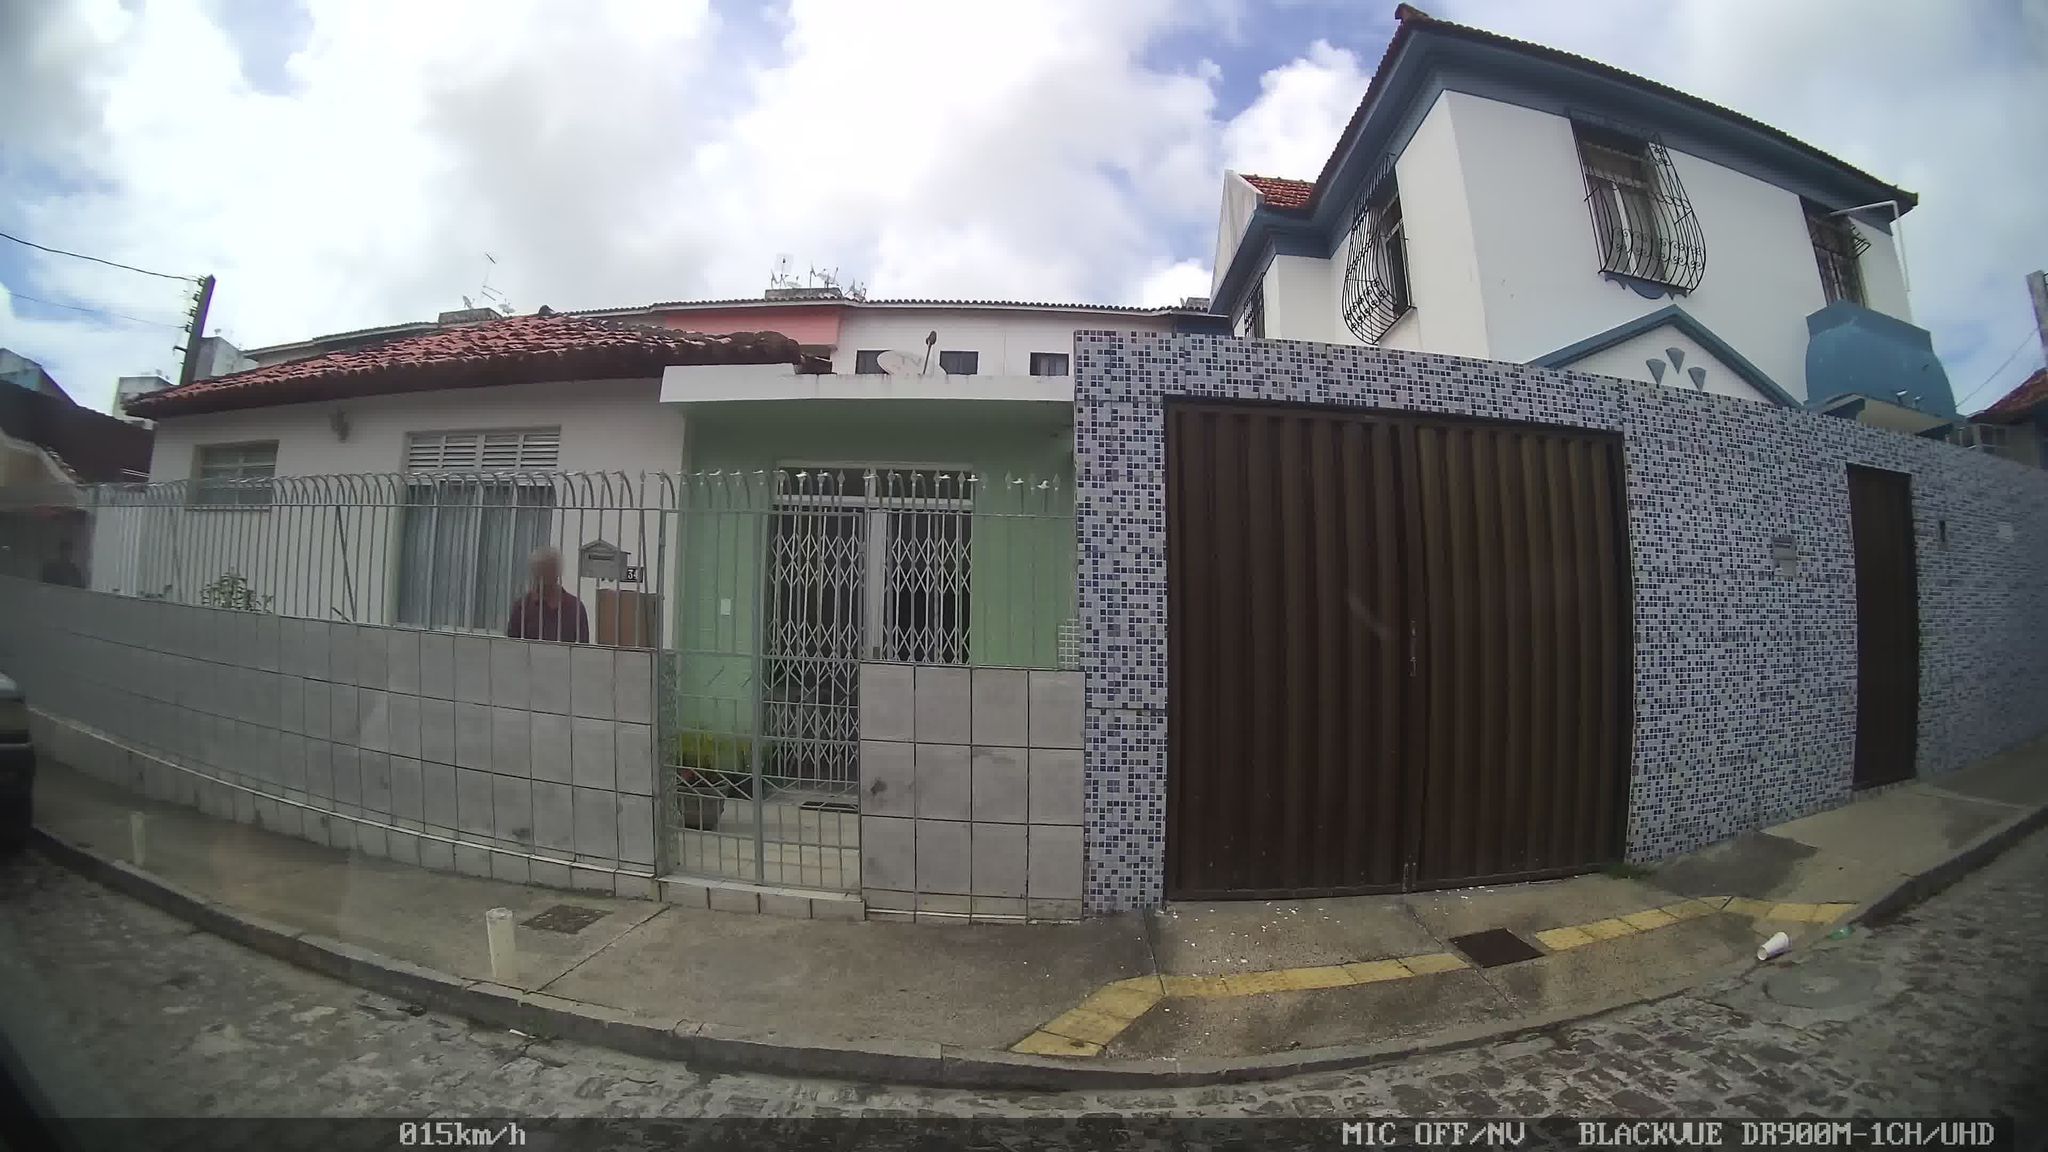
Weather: snowy
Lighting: day
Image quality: good
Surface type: walking surface
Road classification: residential
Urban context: urban centre
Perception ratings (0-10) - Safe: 0.69, Lively: 3.72, Beautiful: 0.79, Boring: 5.21, Depressing: 8.15, Wealthy: 0.48